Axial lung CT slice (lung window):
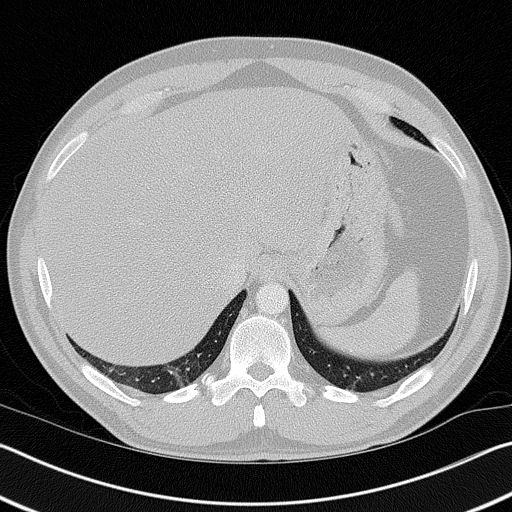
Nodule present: no